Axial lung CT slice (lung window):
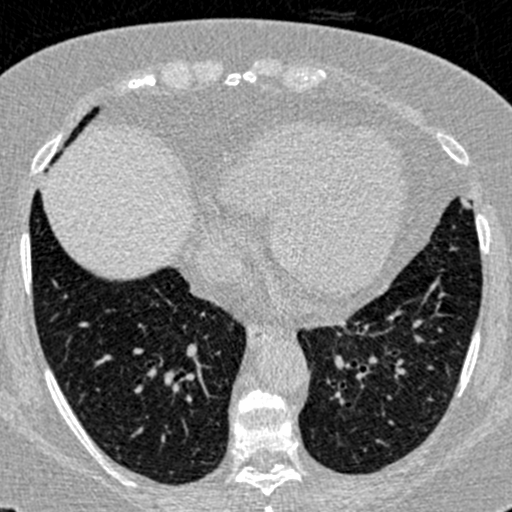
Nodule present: no